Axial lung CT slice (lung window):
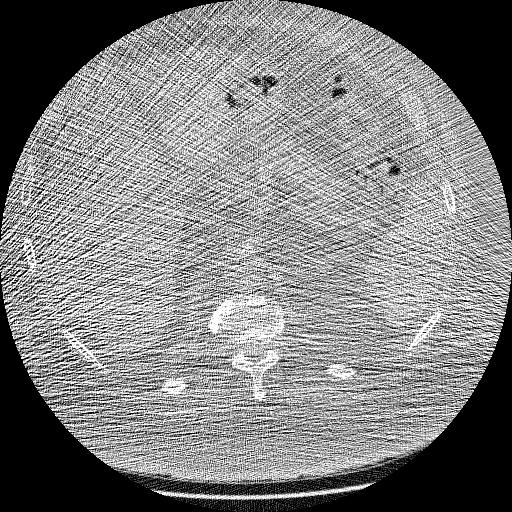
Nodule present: no